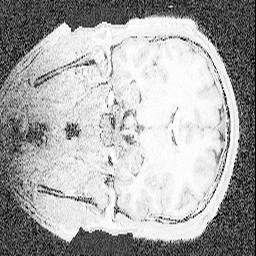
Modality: UNIT1
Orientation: coronal
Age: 36
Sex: male
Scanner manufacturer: siemens
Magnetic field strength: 3 T
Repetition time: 5 s
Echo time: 0.00298 s